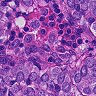
Metastatic tissue present: yes